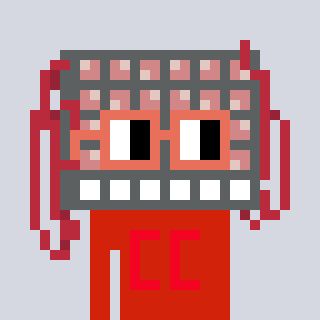
a pixel art character with square orange glasses, a turing-shaped head and a red-colored body on a cool background